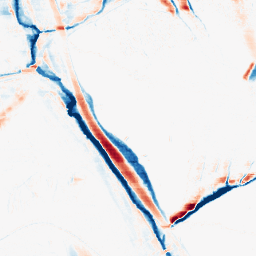
Category: morphological
Decomposition family: morphological_ellipse
Decomposition parameters: operation: average
width: 5
height: 20
Upsampling method: sinc_blackman
Upsampling parameters: scale: 8
kernel_size: 16
Upsampling scale: 8